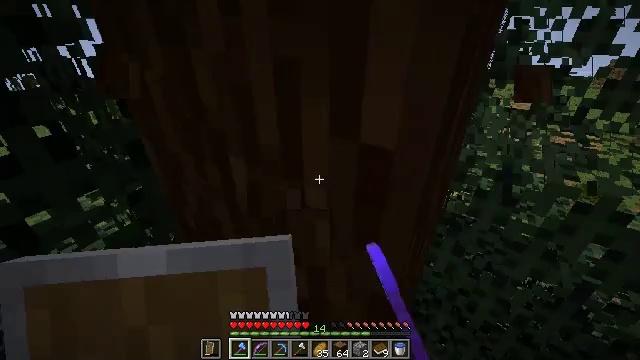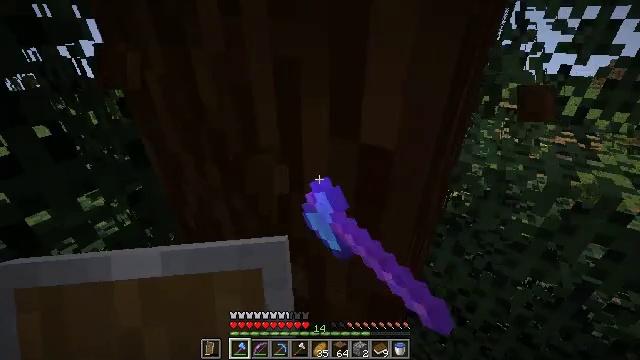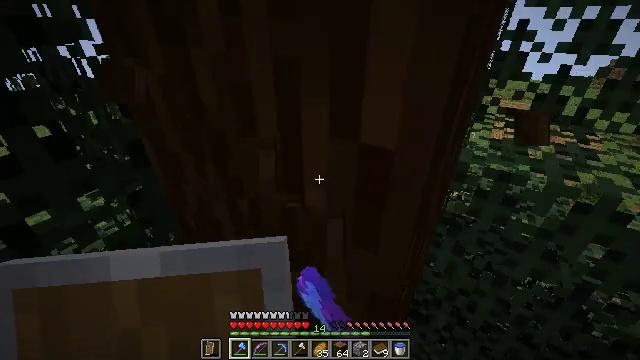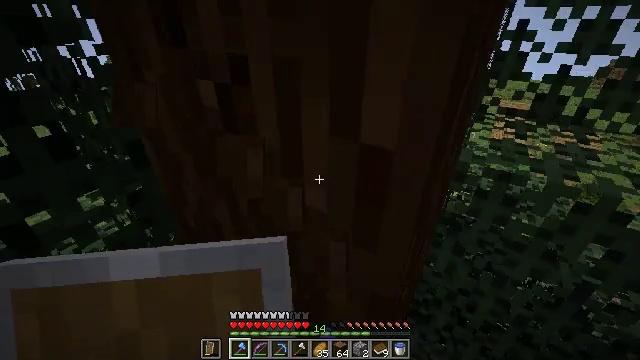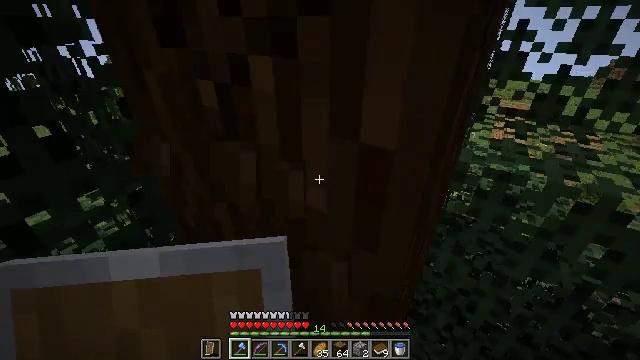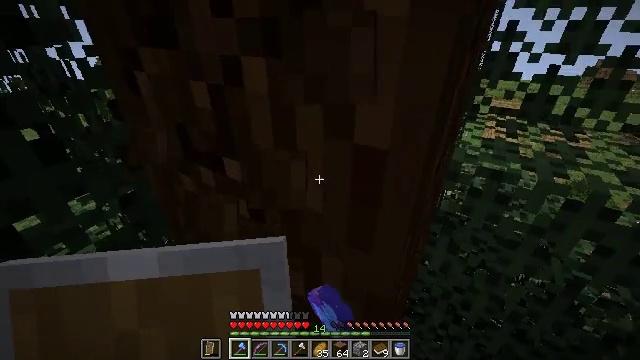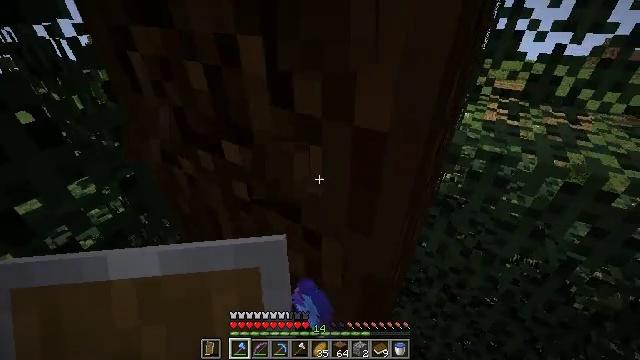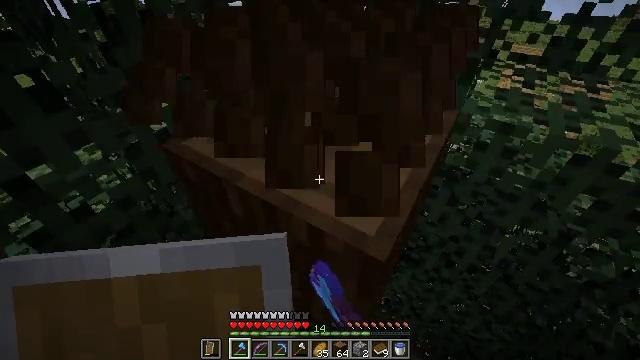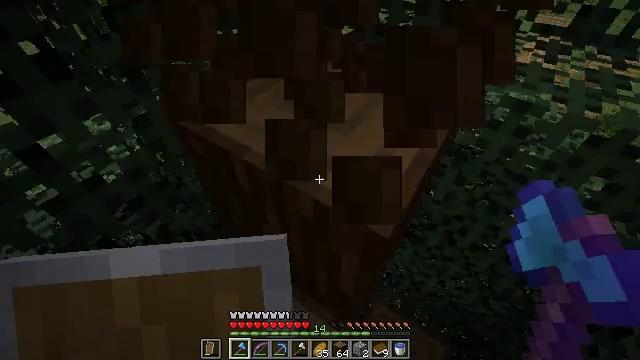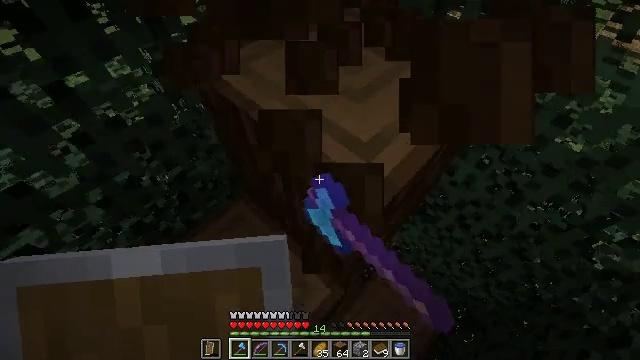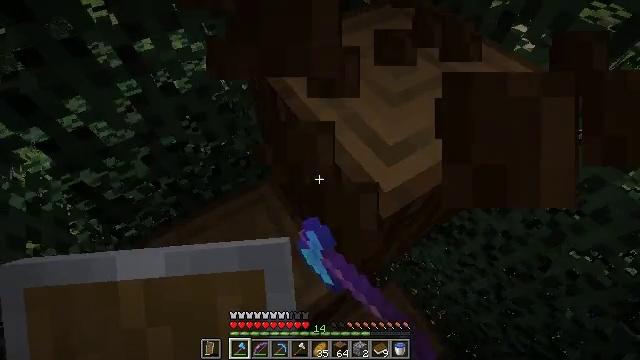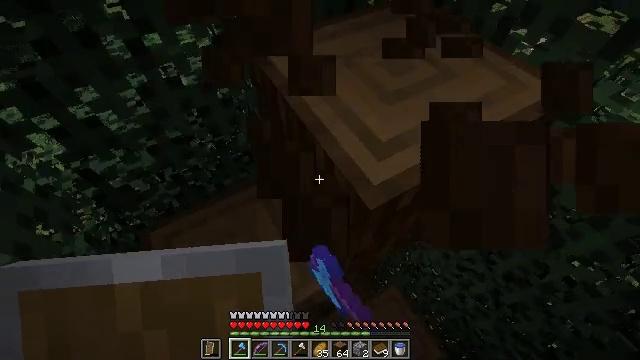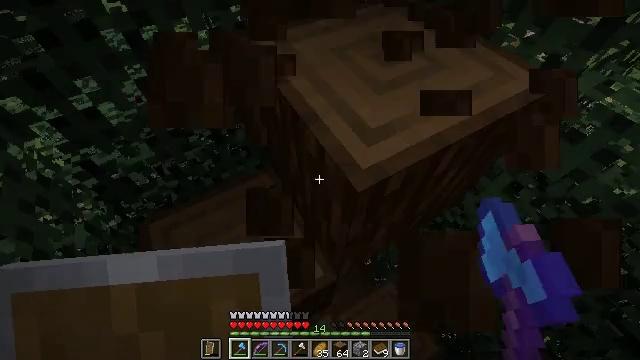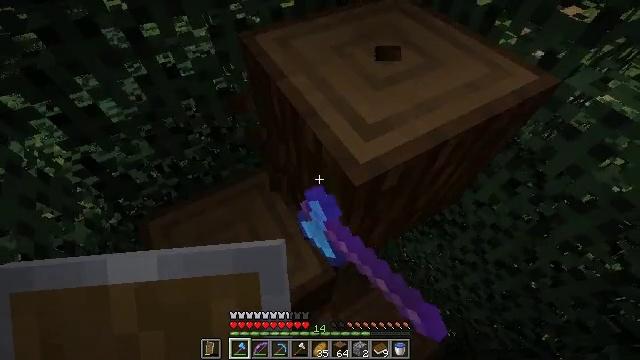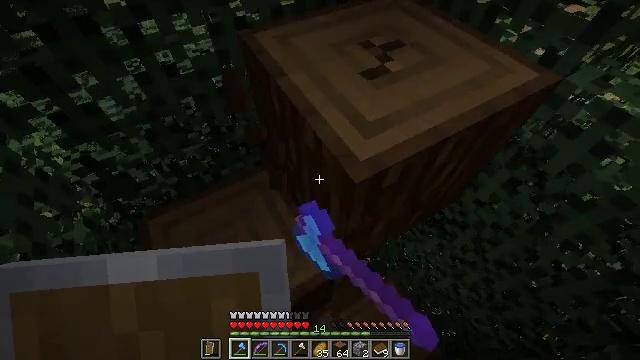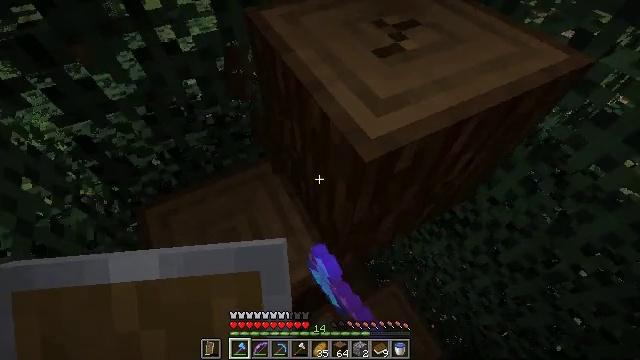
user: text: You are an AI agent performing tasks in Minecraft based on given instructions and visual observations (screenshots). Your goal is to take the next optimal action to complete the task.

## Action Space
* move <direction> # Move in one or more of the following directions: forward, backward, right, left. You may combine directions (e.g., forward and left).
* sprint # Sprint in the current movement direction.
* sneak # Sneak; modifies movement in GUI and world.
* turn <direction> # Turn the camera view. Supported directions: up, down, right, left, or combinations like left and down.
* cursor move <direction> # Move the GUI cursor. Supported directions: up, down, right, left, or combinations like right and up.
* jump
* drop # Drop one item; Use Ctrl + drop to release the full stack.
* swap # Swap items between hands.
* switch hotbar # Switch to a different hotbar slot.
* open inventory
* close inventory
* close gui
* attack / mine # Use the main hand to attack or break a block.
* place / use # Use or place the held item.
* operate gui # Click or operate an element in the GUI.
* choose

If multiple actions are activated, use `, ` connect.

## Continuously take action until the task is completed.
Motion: motion action
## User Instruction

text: Chop down the spruce log.
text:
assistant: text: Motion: attack / mine
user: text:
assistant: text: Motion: attack / mine
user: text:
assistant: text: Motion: attack / mine
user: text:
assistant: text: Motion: attack / mine
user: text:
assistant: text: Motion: turn right, attack / mine
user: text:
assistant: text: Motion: turn down, attack / mine
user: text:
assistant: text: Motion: turn left and down, attack / mine
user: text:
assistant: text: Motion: turn left and down, attack / mine
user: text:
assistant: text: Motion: move right, turn left and down, attack / mine
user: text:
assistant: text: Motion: move right, turn left, attack / mine
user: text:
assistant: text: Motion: turn left, attack / mine
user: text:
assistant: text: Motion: attack / mine
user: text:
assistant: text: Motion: attack / mine
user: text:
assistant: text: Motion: attack / mine
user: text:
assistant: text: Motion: turn left, attack / mine
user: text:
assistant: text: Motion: turn left and up, attack / mine
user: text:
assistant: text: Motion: attack / mine
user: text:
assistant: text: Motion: turn right, attack / mine
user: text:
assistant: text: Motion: attack / mine
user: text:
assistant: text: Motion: attack / mine
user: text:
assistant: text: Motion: turn left and down, attack / mine
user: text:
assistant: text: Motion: move right, turn left and down, attack / mine
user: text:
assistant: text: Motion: move right, turn left, attack / mine
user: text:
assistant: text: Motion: move right, turn left and up, attack / mine
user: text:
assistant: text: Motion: move right, turn left and up, attack / mine
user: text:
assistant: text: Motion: attack / mine
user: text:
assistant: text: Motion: attack / mine
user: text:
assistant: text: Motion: turn right and up, attack / mine
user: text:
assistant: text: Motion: turn right and up, attack / mine
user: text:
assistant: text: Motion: turn right and up, attack / mine